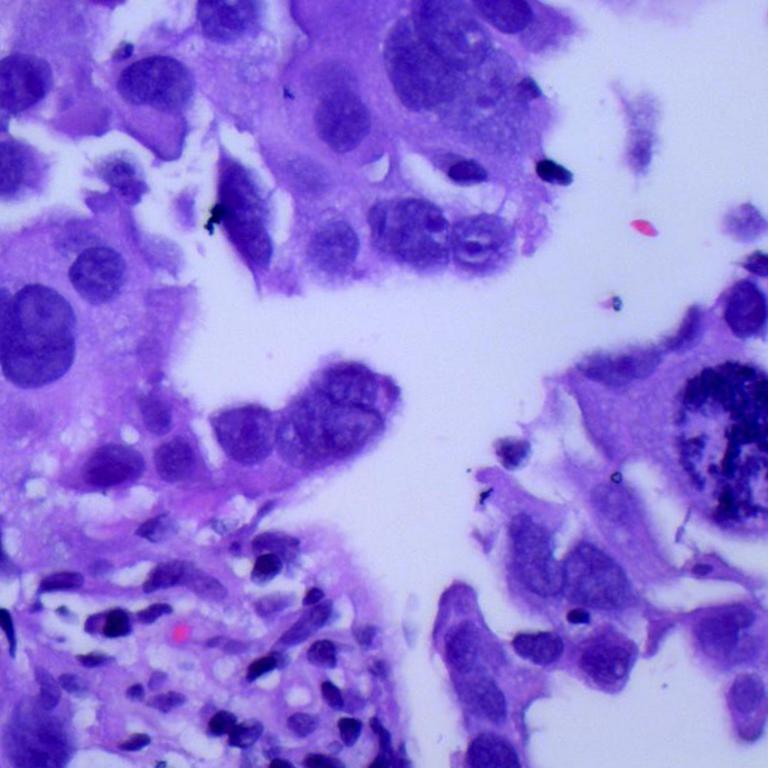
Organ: lung
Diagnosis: adenocarcinomas